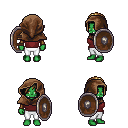
a pixel art fantasy rpg character, female body template, orc, green skin, maroon sleeveless shirt, white pants, blonde parted hairstyle, cloth hood, leather bracers, shield, four views (front, back, left, right), 2x2 character sprite sheet, small pixel art, hard edges, no anti-aliasing